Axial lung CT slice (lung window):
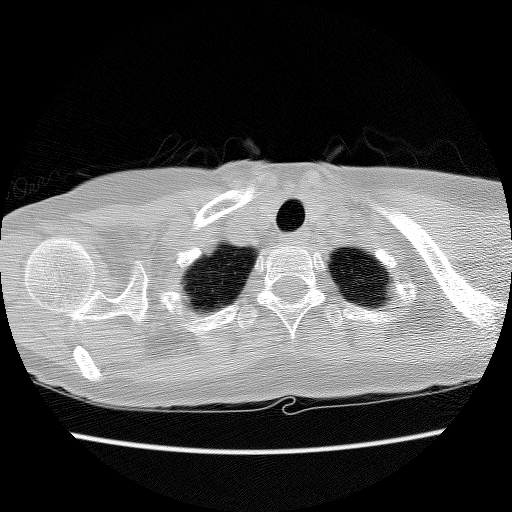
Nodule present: no